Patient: sex M, age 81
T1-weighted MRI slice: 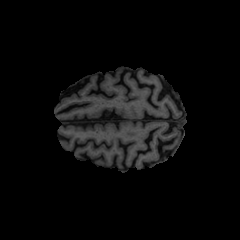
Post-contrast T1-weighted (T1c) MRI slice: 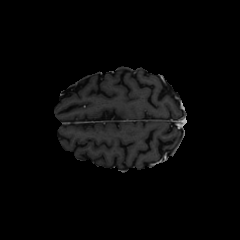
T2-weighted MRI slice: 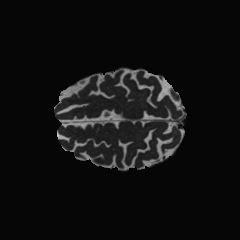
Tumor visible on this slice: no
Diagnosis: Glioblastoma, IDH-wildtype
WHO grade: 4